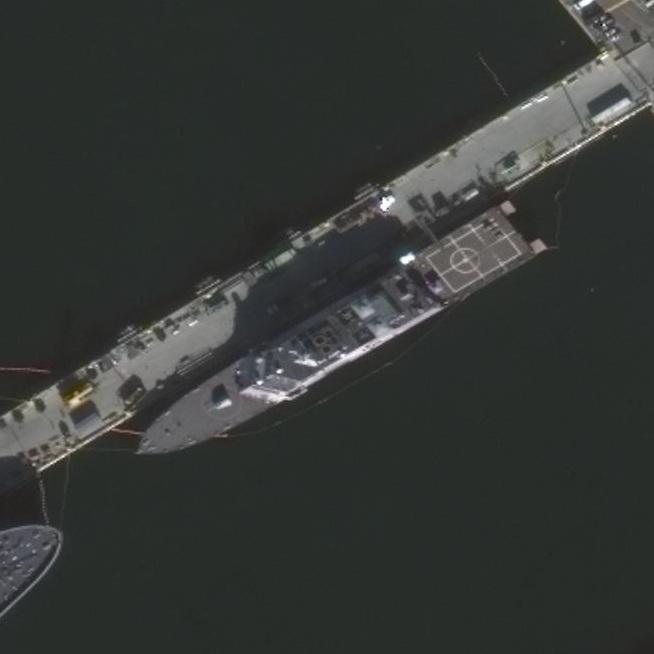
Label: Freedom-class_combat_ship